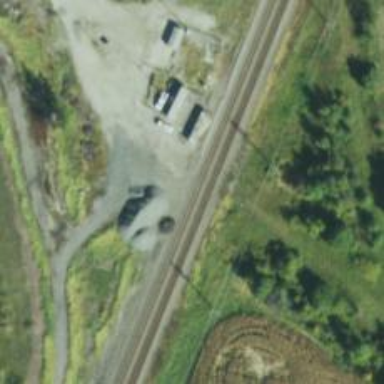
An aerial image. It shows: Junction on the railway.